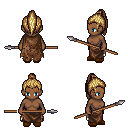
a pixel art fantasy rpg character, female body template, human, dark skin, brown tattered cape, robe skirt, blonde long topknot hairstyle, brown slippers, spear, four views (front, back, left, right), 2x2 character sprite sheet, small pixel art, hard edges, no anti-aliasing